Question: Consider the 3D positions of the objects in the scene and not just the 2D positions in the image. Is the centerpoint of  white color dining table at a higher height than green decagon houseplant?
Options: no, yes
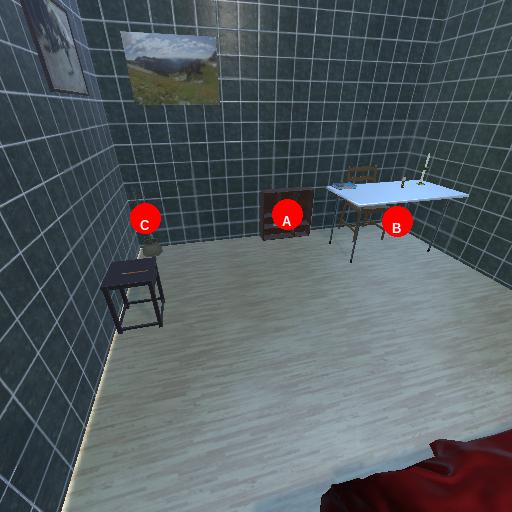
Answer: no